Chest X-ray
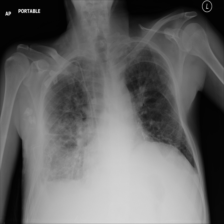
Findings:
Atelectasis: negative
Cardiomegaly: negative
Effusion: negative
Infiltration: positive
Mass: negative
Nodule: negative
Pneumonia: negative
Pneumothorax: negative
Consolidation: negative
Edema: negative
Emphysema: negative
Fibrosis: negative
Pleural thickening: negative
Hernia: negative